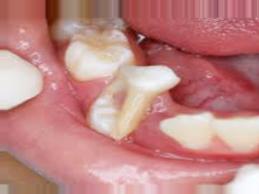
Condition: Caries